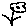
Label: flower